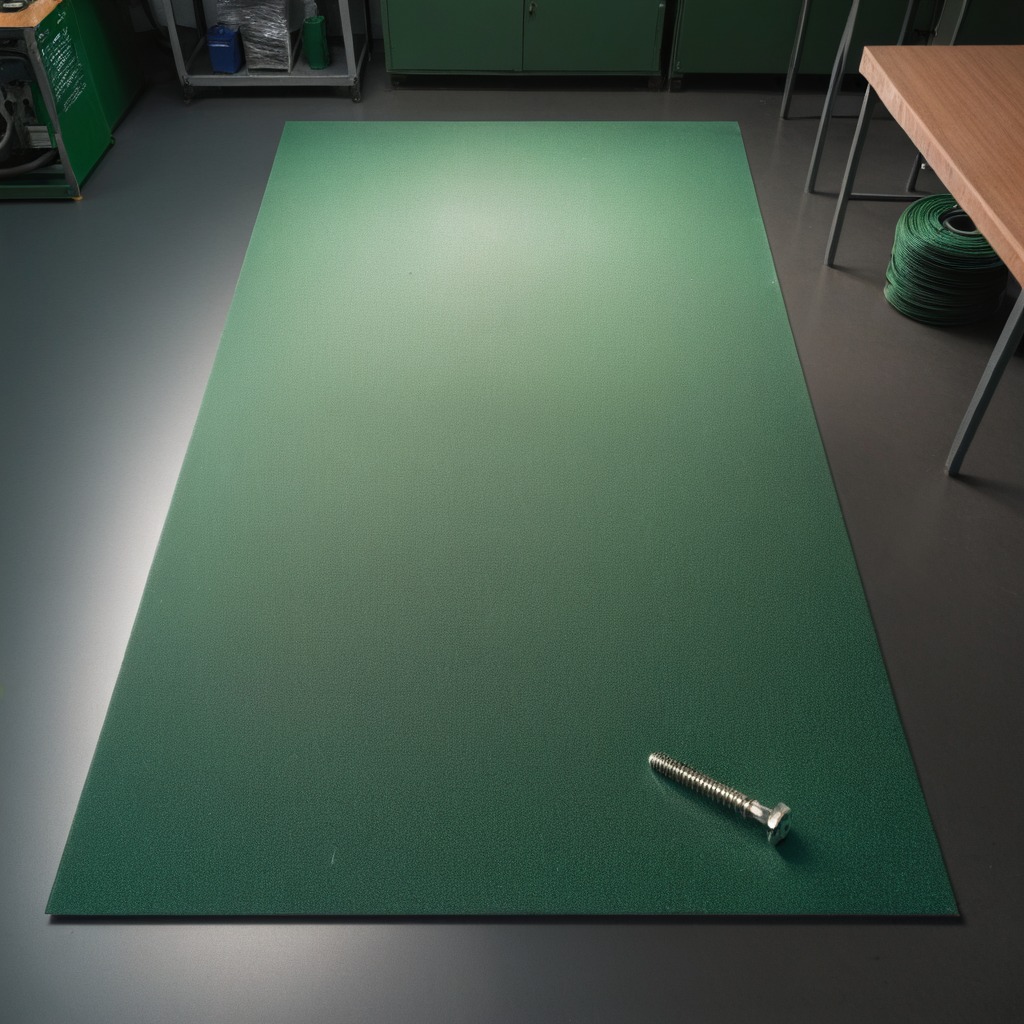
A metal screw is lying on the tabletop.